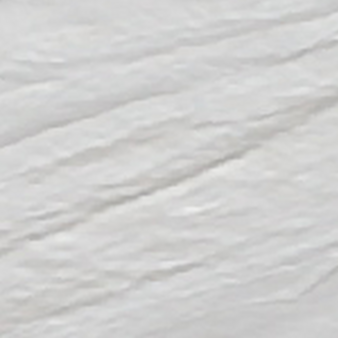
Label: other